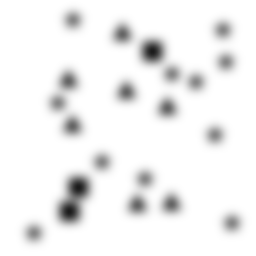
Squares: 3
Triangles: 7
Stars: 11
Total shapes: 21